Interaction volume radius: 10 \u00c5
Interaction volume height: 20 \u00c5
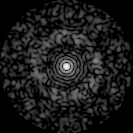
Disorder parameter: 0.8123